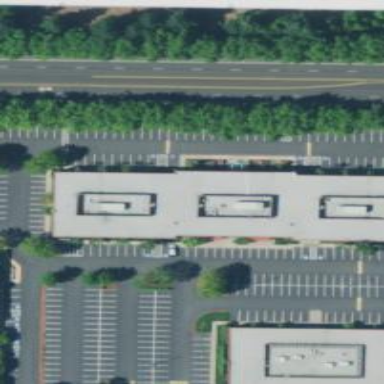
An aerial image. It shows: Parking space is available.